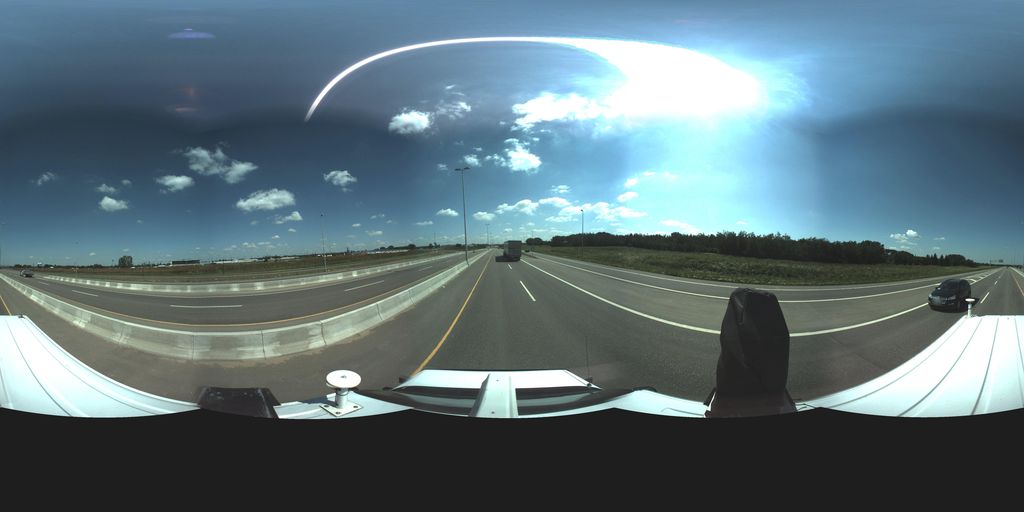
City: saskatoon